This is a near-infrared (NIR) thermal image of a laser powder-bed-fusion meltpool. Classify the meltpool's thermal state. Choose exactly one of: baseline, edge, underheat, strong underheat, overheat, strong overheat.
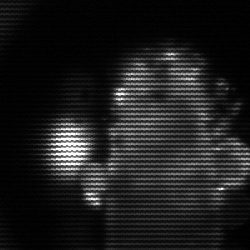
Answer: strong underheat